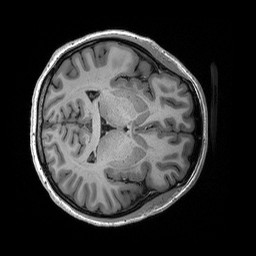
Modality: T1w
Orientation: axial
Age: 24
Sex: female
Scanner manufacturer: siemens
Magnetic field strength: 3 T
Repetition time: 2.53 s
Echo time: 0.00227 s